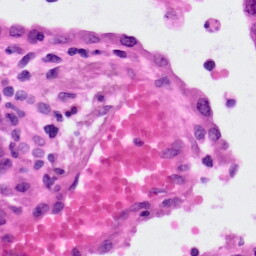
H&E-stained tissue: Lung